Question: Trying to get bounds in the google maps selected range area, but sounds like it contains only values like this:

Not sure how to format it properly to the POLYGON. Please help, can't find the documentation in the google api v3
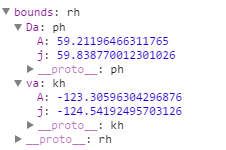
Answer: I Hope this is useful
you can get the bound in this way (assume map is the map)
'''
aNord = map.getBounds().getNorthEast().lat();
aEst = map.getBounds().getNorthEast().lng();
aSud = map.getBounds().getSouthWest().lat();
aOvest = map.getBounds().getSouthWest().lng();
'''
For the WKT conversion you need only invert lat, lng
WKT use coord(x,y) google use coord(y,x)